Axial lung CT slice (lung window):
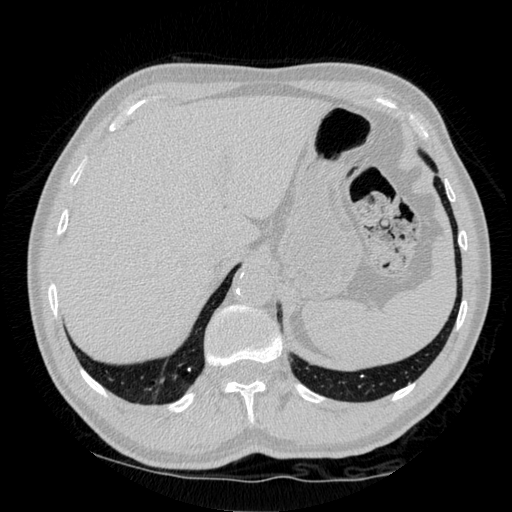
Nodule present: no